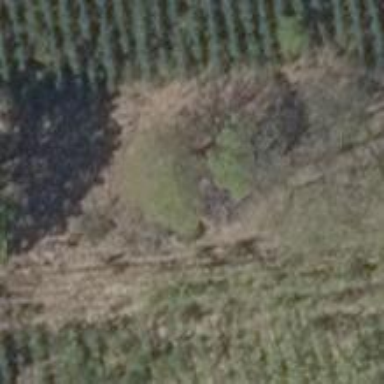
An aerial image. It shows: Single tag "natural: tree."